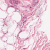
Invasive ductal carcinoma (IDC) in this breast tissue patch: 0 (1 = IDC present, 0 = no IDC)